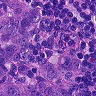
Metastatic tissue present: yes